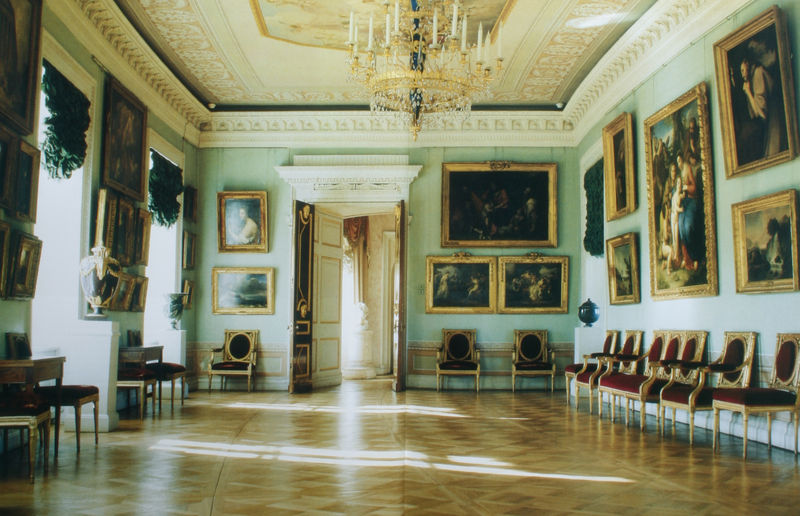
Titel: Gemäldegalerie
Künstler: Vincenzo Brenna
Standort: St. Petersburg
Institution: Schloss Pawlowsk
Schlagwörter: blau, gemälde, schatten, weiß, frauen, grün, fenster, frankreich, hell, holz, lampe, licht, raum, schwarz, stuhl, stühle, tisch, tische, tür, türkis, zimmer, rot, schloss, malerei, wand, architektur, barock, rahmen, samt, sockel, goldrahmen, innenraum, möbel, vorhang, spiegelung, kirche, sonne, boden, gold, interieur, sessel, decke, klassizismus, amphore, vase, deutschland, farbig, bilder, schreibtisch, rahmung, türen, parkett, wartesaal, sonnenlicht, hocker, saal, ölgemälde, kaiser, könig, gardinen, gestühl, polster, salon, tapete, vorhänge, reflexe, portrait, vert, flügeltür, kerzen, kronleuchter, leuchter, lüster, stuck, türflügel, vasen, durchgang, parkettboden, lichteinfall, podest, rüschen, lichtreflexe, galerie, halle, pakett, foto, fotografie, photographie, wände, italie, offen, prakett, münchen, palast, groß, flur, photo, fries, portal, rauten, armlehnen, farbfoto, residenz, sturz, bourgeois, sammlung, deckengemälde, fresko, museum, bildergalerie, kassettentür, voute, hängung, sammler, nymphenburg, décor, lumière, peinture, urne, nischen, versailles, fauteuil, porte, doppeltür, classique, ausstattung, empfangsraum, tafeldecke, ölbilder, rollo, chateau, palais, toile, tableau, ghirlandajo, lichtdurchflutet, sühle, stüle, exposition, doré, deckenbemalung, stuhlreihe, schlosssaal, sonnendurchflutet, deckenbild, salle, galerei, plafond, holzparkett, dorure, alte meister, bezüge, décoration, alte bilder, alte gemälde, berdeauxrot, borghese, chaises, jacquemart andre, kroleuchter, lcihtdurchflutet, lustre, musée, parket, pawlowsk, prager hängung, privé, raphael, tür7türe, parquet, pièce, tableaux, ancien, rideaux, noble, toiles, farbif, royal, portes, grandeur, peintures, or, 1870, tables, salon d'apparat, vases, boiseries, bureau, fauteuils, moulures, versaille, bougies, rableaux, penture, däor, richesse, +deutschland, moulure, couloir, luminaire, traditonnel, opulence, sièges, pinacothèque, salle de tableaux, bourgeoi, bourge